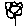
Label: flower